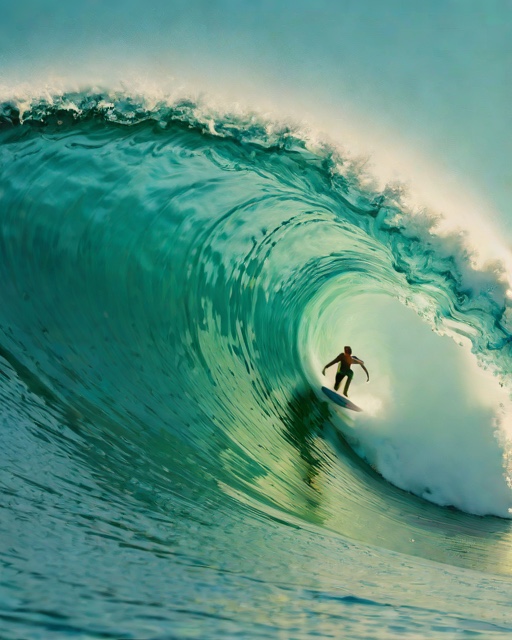
Category: Summer